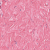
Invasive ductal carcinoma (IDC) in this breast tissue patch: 0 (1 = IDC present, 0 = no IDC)